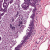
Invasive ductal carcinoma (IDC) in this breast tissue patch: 0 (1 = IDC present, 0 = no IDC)